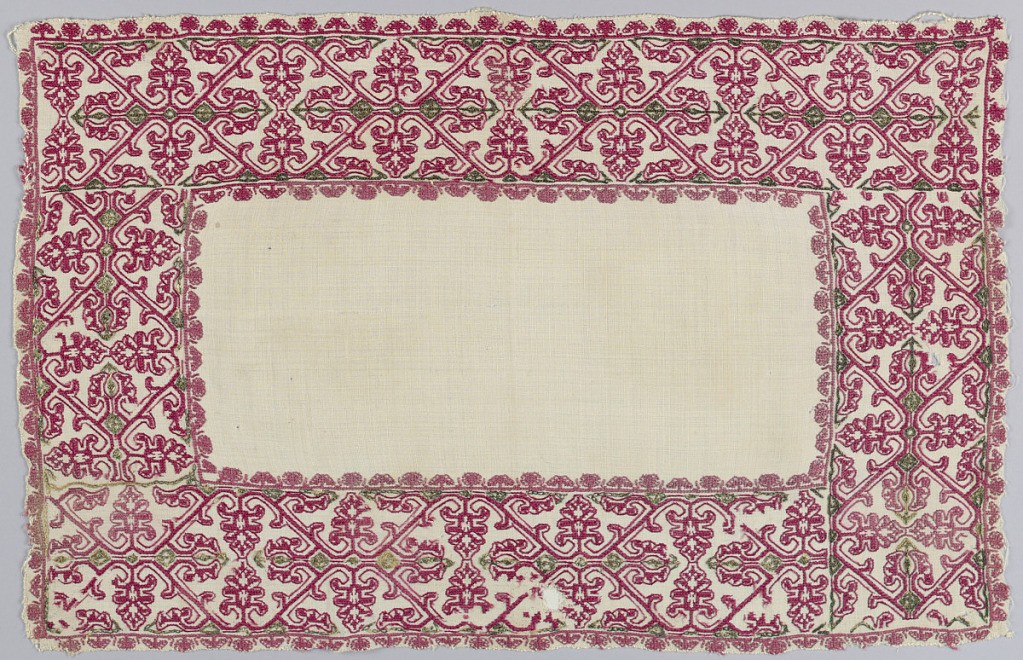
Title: Cover
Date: late 16th–early 17th century
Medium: silk on linen, metallic lace Technique: cross stitch embroidery
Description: Oblong cover embroidered along all four sides in a geometric pattern. Diamond shapes filled with floral motifs are embroidered in red with metallic thread accents.